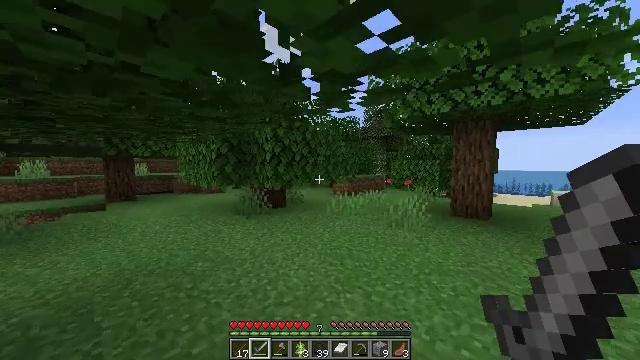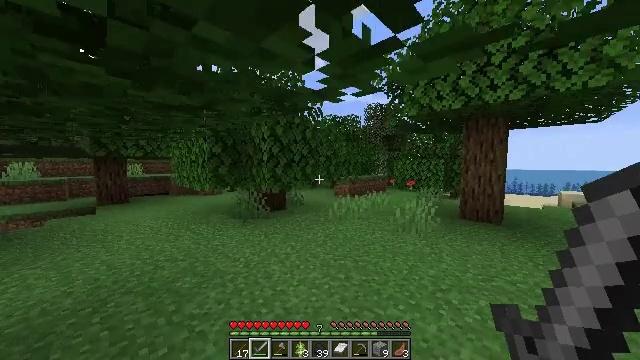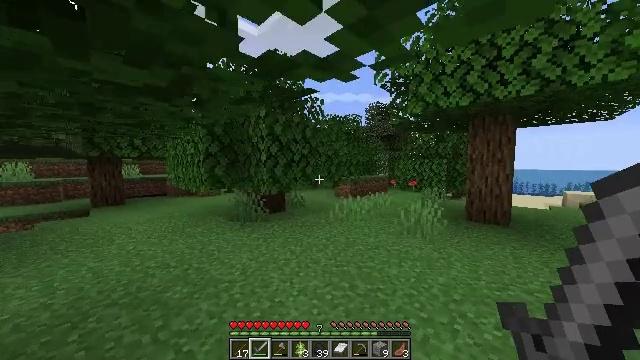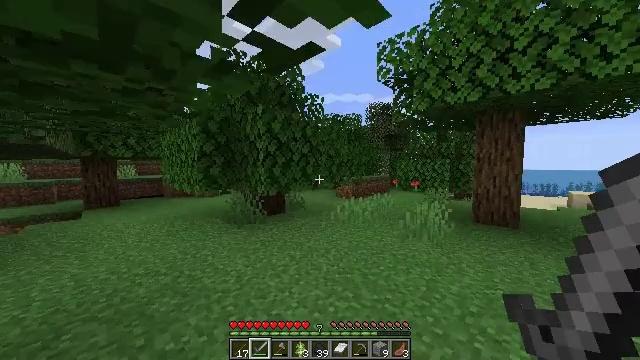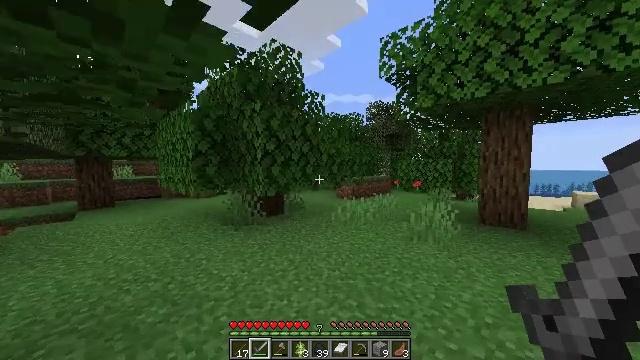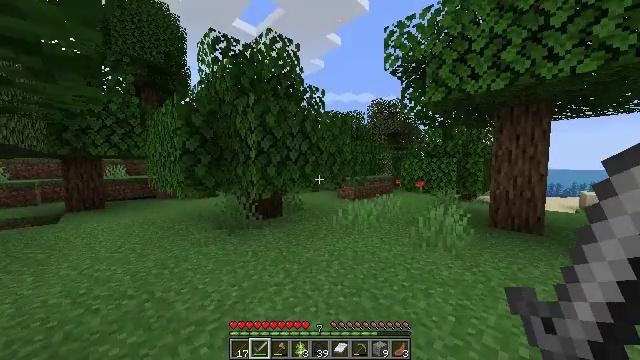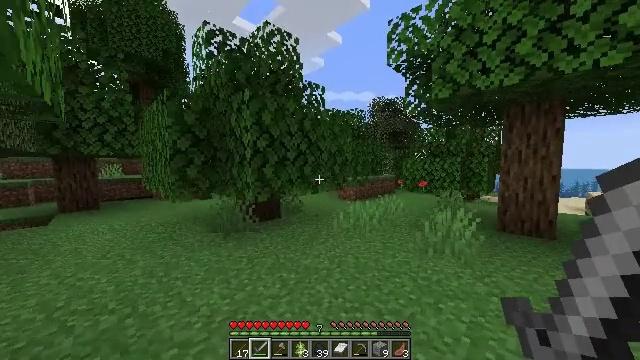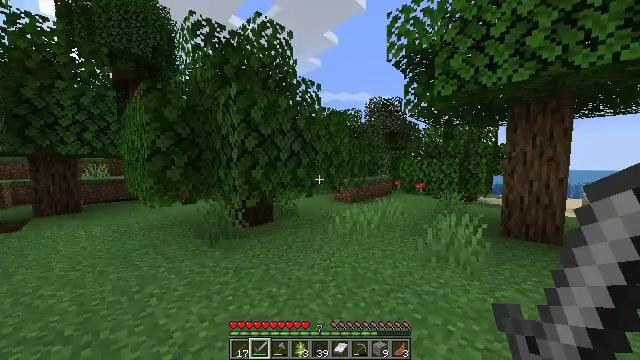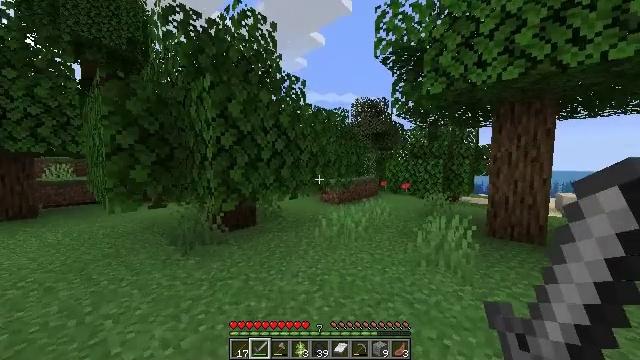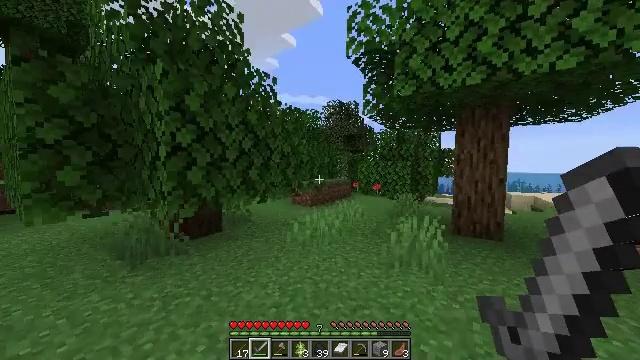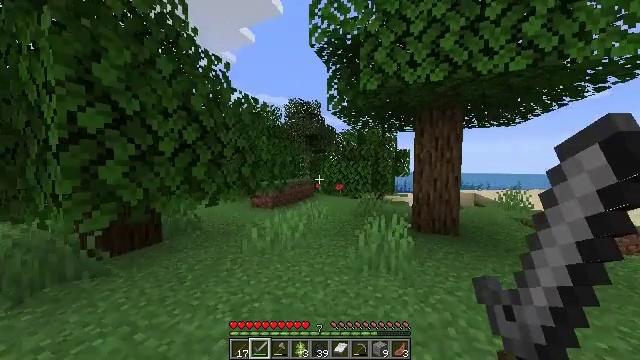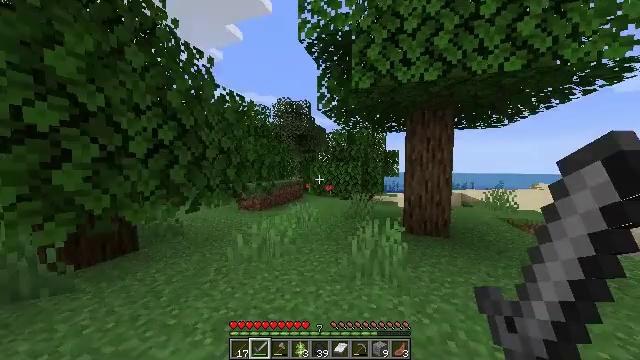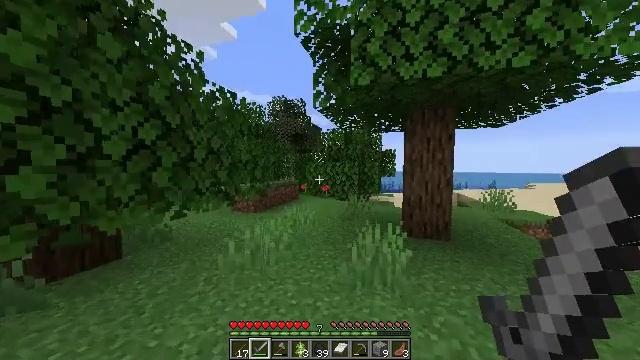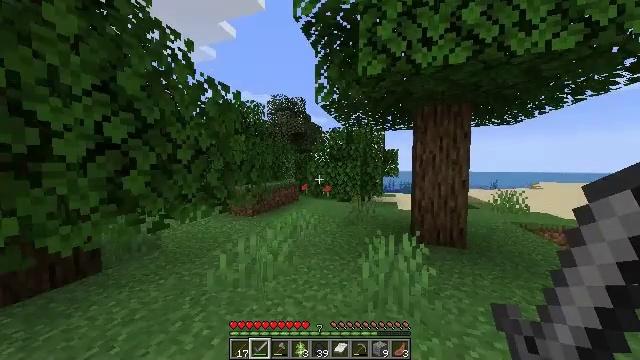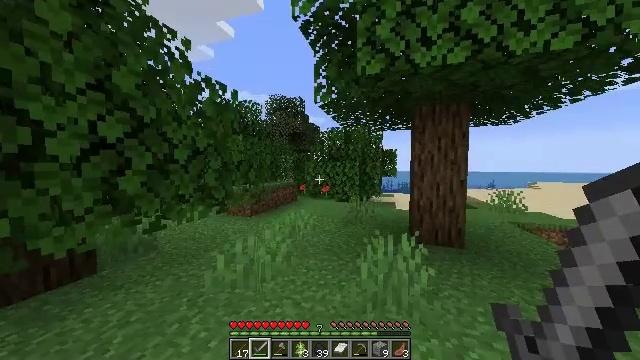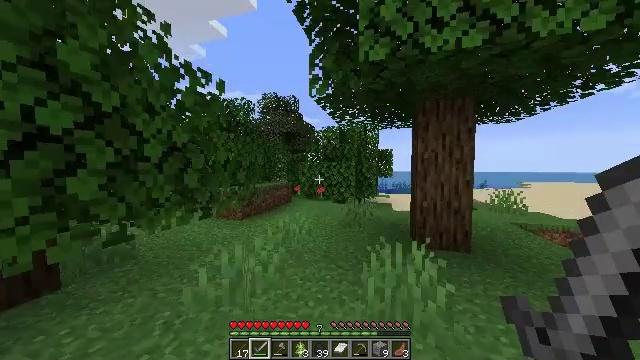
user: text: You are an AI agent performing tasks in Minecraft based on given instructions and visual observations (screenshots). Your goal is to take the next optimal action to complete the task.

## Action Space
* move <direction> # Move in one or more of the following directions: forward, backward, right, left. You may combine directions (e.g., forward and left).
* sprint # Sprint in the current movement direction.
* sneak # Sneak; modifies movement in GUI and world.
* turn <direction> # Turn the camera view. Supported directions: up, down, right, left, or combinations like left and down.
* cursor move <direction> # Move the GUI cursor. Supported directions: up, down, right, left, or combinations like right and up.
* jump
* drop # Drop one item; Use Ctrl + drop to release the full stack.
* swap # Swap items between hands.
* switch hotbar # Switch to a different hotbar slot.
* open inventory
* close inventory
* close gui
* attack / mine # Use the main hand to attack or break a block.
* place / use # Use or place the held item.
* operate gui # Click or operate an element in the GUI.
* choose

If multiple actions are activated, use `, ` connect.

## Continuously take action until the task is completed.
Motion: motion action
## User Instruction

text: Mine the iron ore underground.
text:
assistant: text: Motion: move forward, sprint
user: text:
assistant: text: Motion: move forward, sprint
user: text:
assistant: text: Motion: move forward, sprint
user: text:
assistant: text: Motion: move forward, sprint
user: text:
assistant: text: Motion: move forward, sprint
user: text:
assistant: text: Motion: move forward, sprint
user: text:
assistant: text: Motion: move forward, sprint, turn right
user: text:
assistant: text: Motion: move forward, sprint, turn right
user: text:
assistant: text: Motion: move forward, sprint, turn right
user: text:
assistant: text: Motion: move forward, sprint, turn right
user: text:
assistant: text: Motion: move forward, sprint, turn right
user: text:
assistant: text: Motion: move forward, sprint, turn right
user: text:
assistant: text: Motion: move forward, sprint
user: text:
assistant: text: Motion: move forward, sprint
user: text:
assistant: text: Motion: move forward, sprint, turn right
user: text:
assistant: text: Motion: move forward, sprint, turn right
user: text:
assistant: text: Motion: move forward, sprint, turn right
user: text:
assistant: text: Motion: move forward, sprint, turn right
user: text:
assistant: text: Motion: move forward, sprint, turn right
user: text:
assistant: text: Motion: move forward, sprint, turn right
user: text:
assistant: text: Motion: move forward, sprint, turn right
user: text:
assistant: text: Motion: move forward, sprint, turn right
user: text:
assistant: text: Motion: move forward, sprint, turn right
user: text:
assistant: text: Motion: move forward, sprint, turn right
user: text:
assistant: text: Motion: move forward, sprint
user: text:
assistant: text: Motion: move forward, sprint, turn right
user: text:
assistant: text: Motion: move forward, sprint
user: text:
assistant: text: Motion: move forward, sprint
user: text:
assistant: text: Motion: move forward, sprint
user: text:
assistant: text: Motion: move forward, sprint